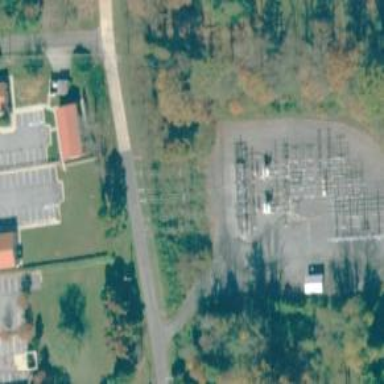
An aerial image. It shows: Distribution level power substation surrounded by fence.